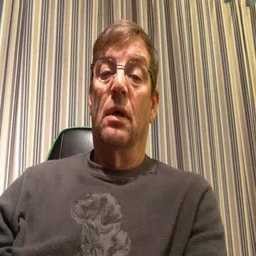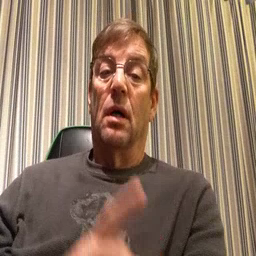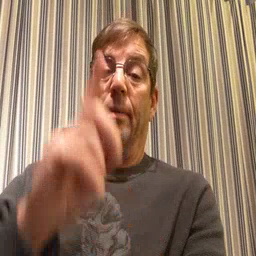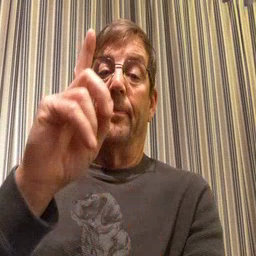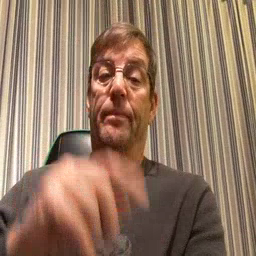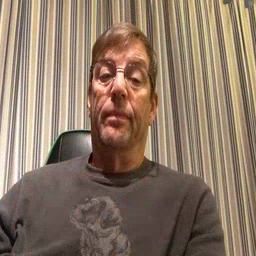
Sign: up